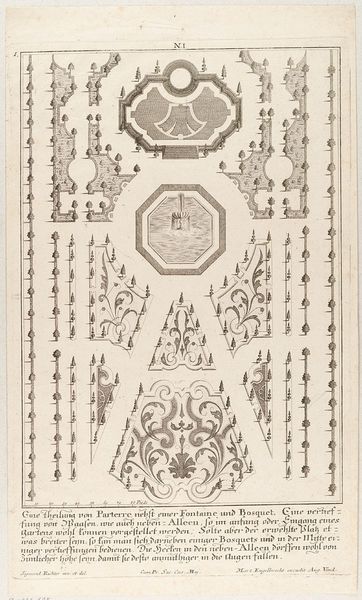
Titel: Gartenparterre
Künstler: Martin Engelbrecht
Standort: Hamburg
Institution: Museum für Kunst und Gewerbe Hamburg
Schlagwörter: weiß, skizze, barock, wege, pflanzen, brunnen, garten, springbrunnen, schrift, grafik, graphik, symmetrie, fotografie, photographie, druck, druckgraphik, schwarz-weiß, druckgrafik, radierung, stich, text, entwurf, beet, blumenbeet, parterre, plan, fontaine, kupferstich, grundriss, gartenanlage, gartenarchitektur, parks, reproduktionen, n, e, 1, barockzeit, barockzeitalter, druckerzeugnisse, gebäudes, gärten, ornamentstich, vorlageblätter